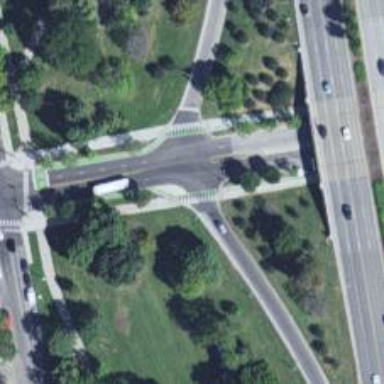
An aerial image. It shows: Uncontrolled zebra crossing on cycleway.